Aerial crown-view tile of a tropical tree (Barro Colorado Island, Panama), acquired 20250317:
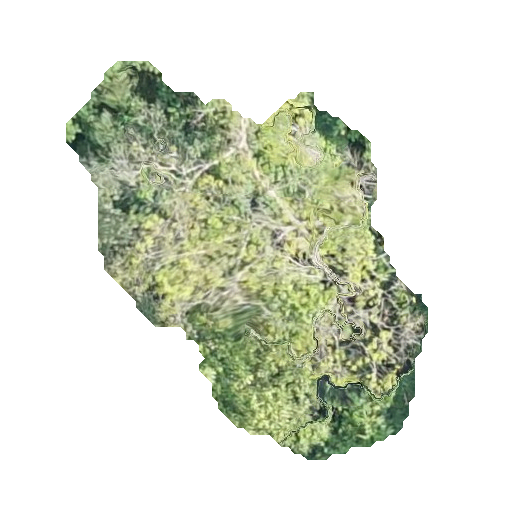
Species: Astronium graveolens
GBIF accepted scientific name: Astronium graveolens
Crown area: 131.108 m²